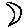
Label: moon